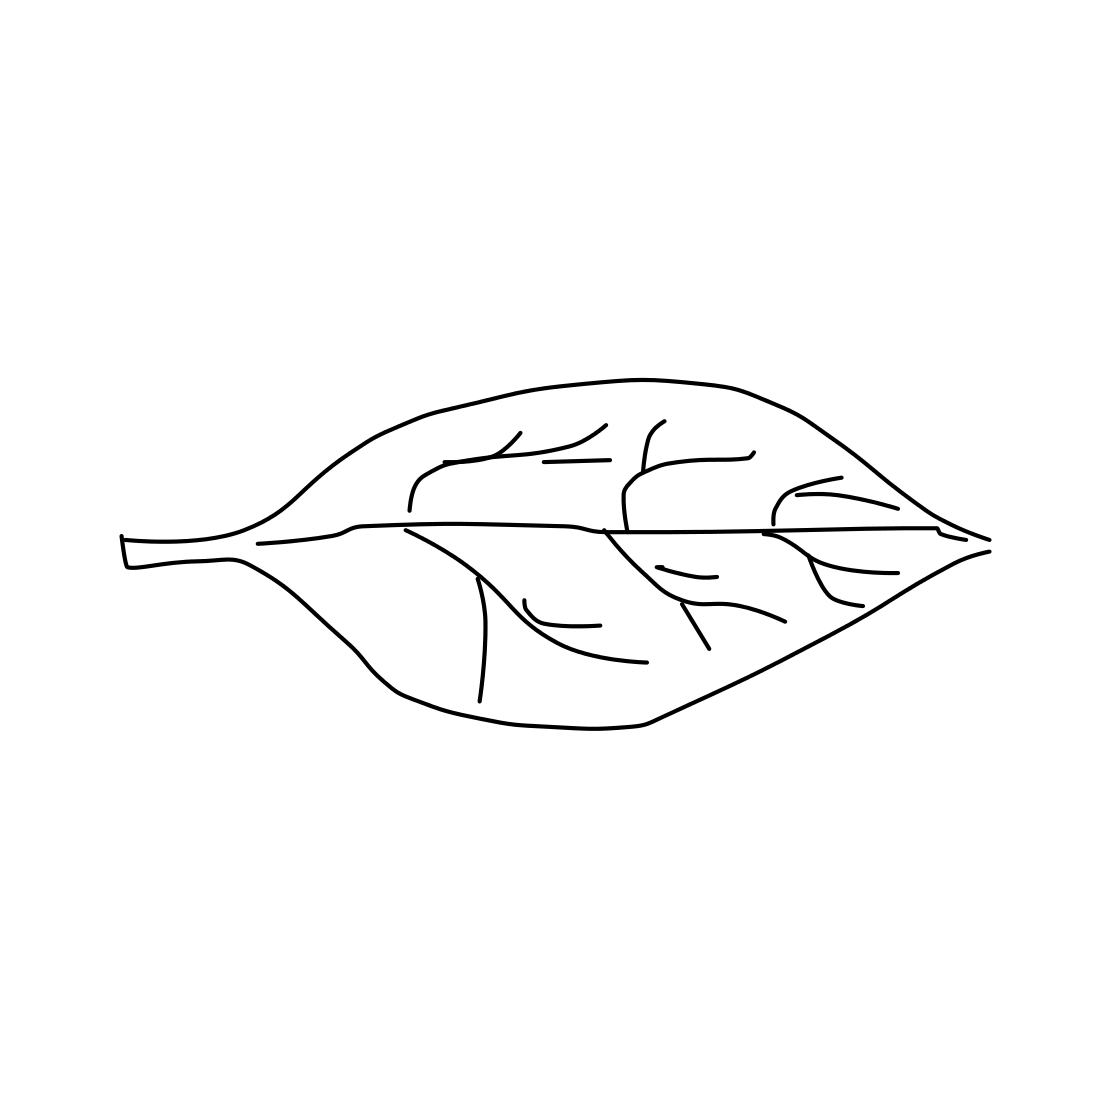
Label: leaf